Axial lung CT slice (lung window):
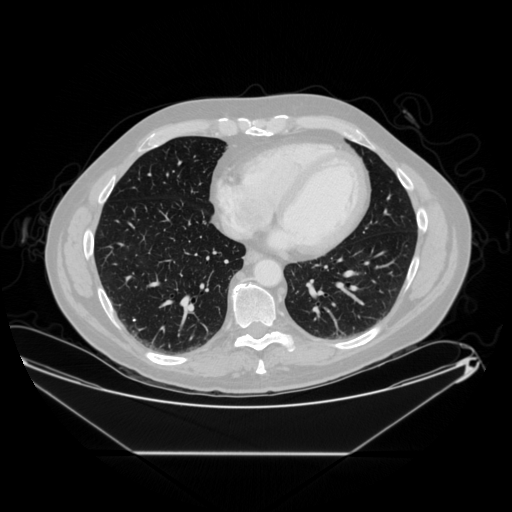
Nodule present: yes
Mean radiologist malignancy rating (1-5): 1